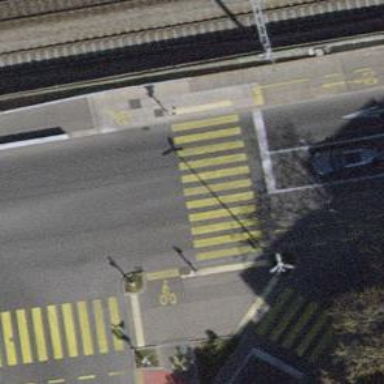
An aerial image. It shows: Crossing with traffic signals.